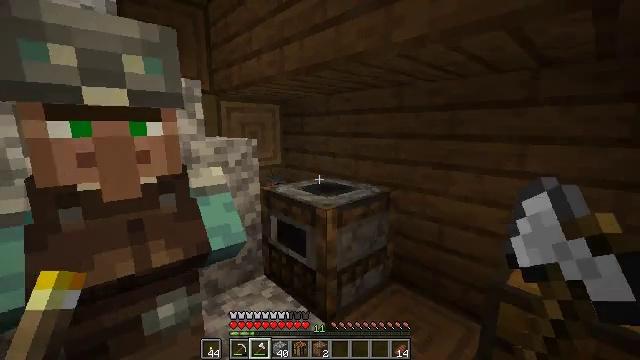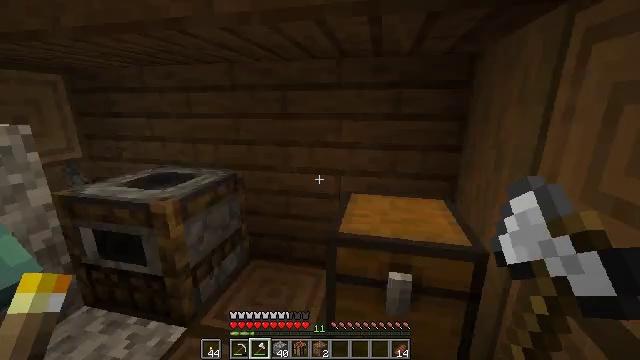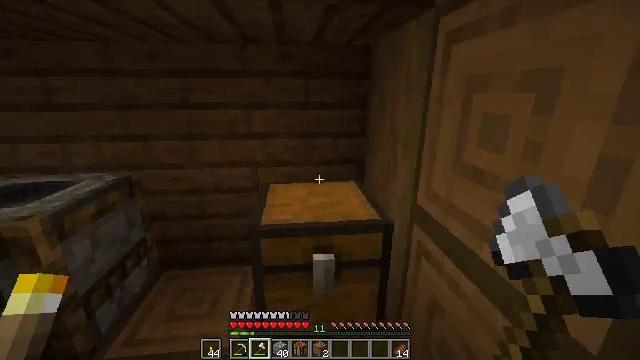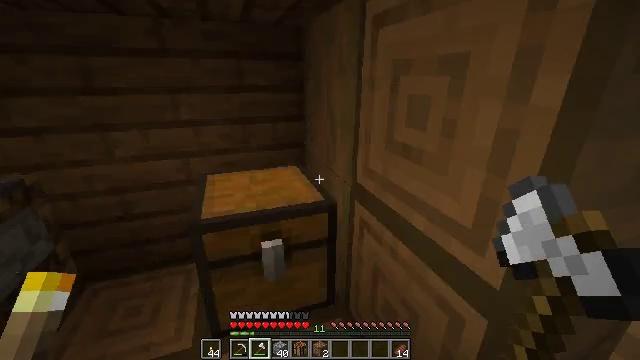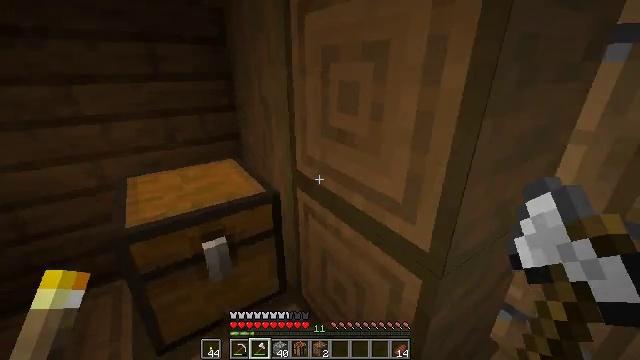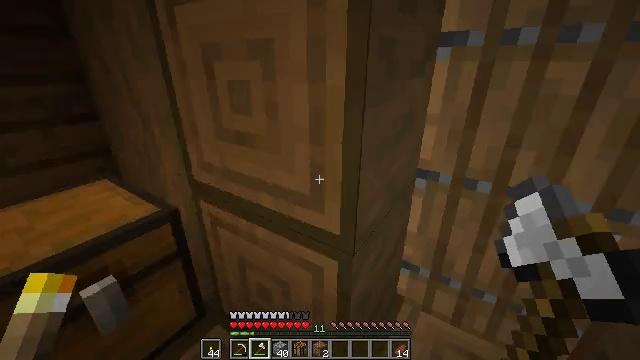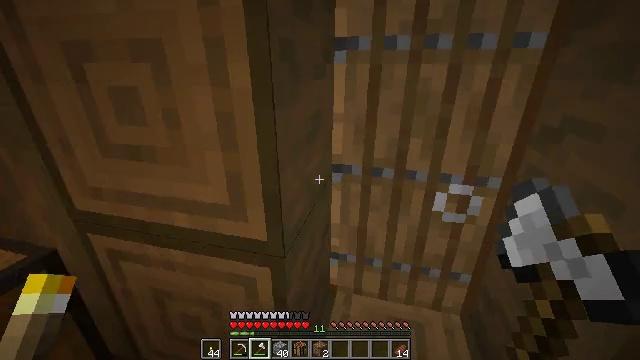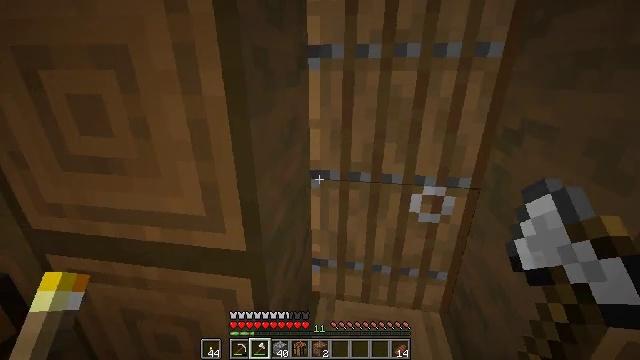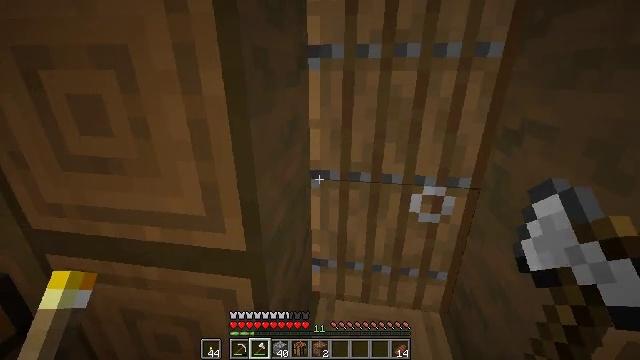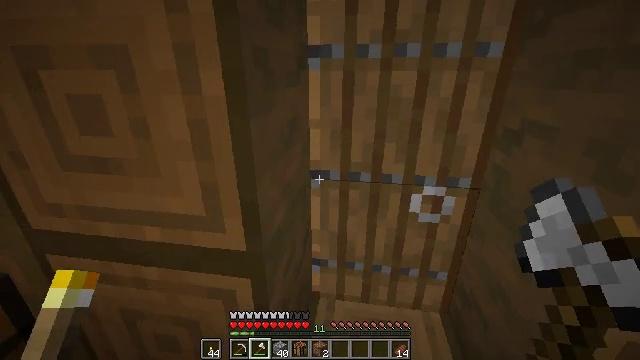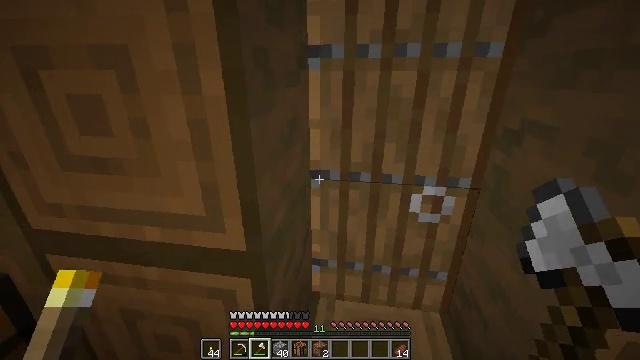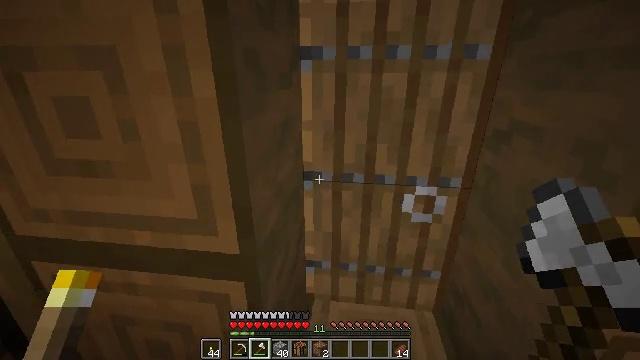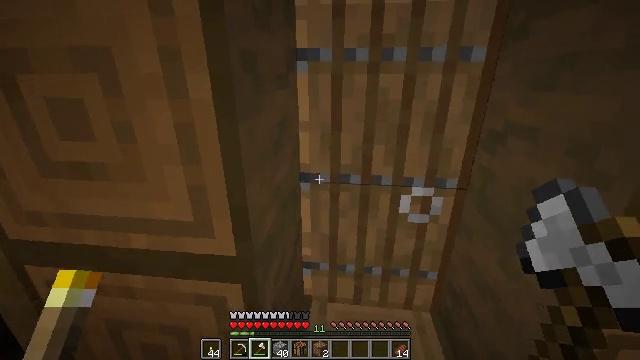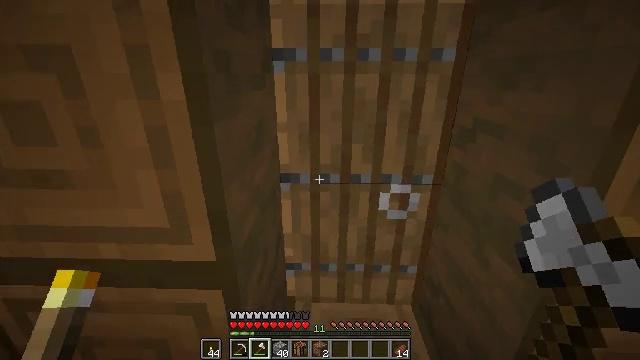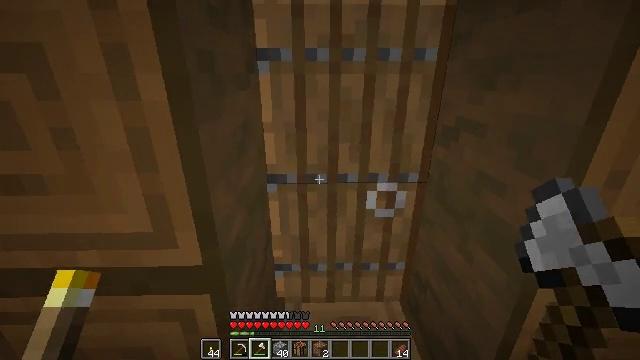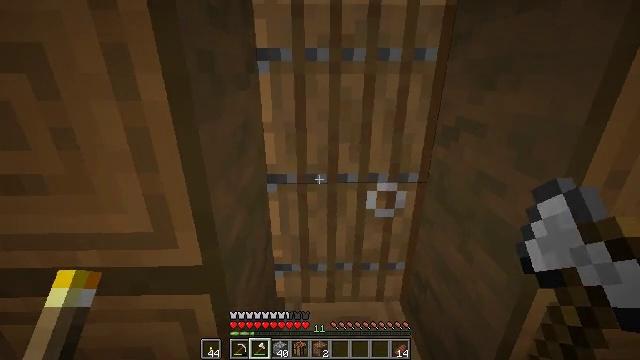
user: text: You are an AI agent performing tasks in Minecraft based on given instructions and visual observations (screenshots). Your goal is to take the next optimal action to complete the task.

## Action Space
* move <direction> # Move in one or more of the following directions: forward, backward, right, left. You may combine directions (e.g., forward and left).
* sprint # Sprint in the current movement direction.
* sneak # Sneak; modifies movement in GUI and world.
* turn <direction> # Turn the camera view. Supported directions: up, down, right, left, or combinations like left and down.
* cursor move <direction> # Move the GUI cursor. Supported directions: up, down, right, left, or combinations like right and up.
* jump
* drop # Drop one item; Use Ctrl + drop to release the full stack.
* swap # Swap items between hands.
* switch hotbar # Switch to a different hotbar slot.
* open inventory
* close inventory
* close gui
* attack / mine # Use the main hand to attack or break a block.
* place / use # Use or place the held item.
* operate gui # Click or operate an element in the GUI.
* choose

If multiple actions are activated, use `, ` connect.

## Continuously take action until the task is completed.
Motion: motion action
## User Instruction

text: Retrieve the smoker into your inventory.
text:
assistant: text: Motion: turn right and down
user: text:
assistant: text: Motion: turn right and down
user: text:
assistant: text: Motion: turn right and down
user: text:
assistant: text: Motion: turn right and down
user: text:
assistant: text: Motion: turn right
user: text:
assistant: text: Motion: turn right
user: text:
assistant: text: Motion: turn right and up
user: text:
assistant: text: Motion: no_op
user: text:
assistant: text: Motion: no_op
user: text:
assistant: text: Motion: no_op
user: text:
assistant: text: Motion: turn right
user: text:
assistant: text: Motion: no_op
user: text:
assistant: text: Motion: turn right
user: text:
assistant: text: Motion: turn right
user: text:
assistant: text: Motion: no_op
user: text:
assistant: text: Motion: no_op
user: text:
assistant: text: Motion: use / place
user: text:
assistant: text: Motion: use / place
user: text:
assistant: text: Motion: use / place
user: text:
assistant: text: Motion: no_op
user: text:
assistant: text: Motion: no_op
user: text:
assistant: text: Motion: no_op
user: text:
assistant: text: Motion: no_op
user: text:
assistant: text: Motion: turn left
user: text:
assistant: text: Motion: turn left
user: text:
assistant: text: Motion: move right, turn left
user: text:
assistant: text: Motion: move right, turn left
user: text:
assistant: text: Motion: move right, turn left
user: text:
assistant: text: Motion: move right, turn left
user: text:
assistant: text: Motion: move right